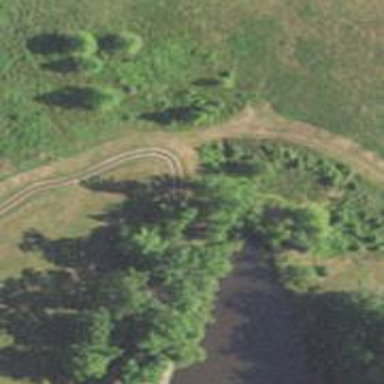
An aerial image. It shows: Serene pond surrounded by nature.